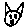
Label: cat